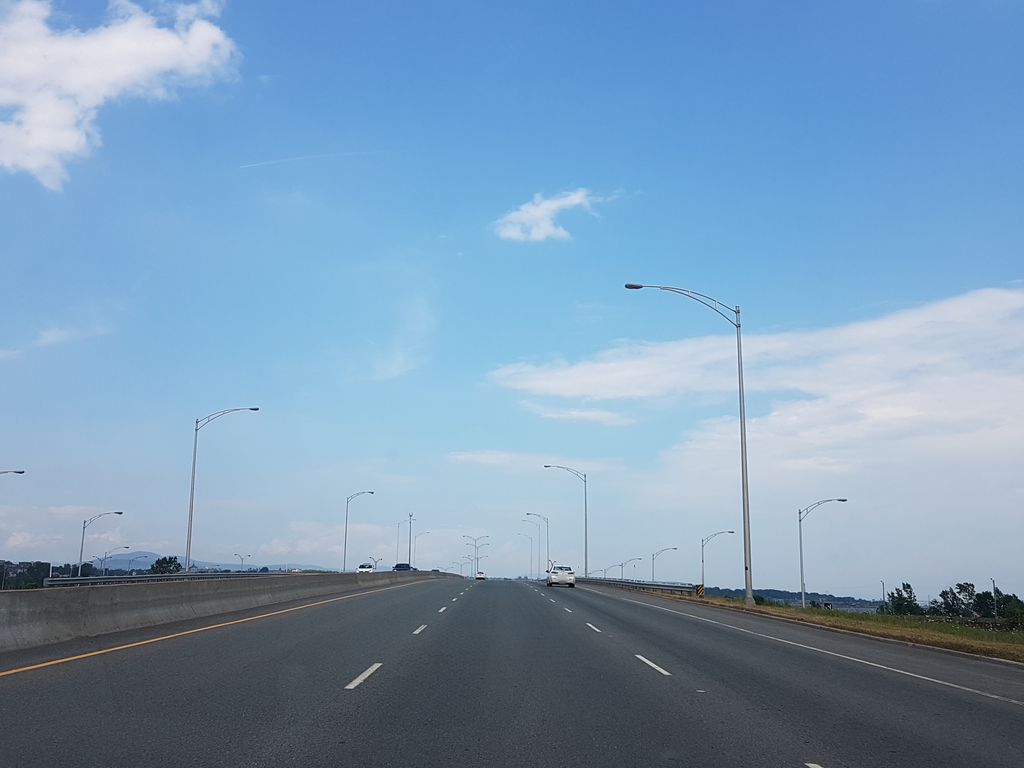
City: quebec_city